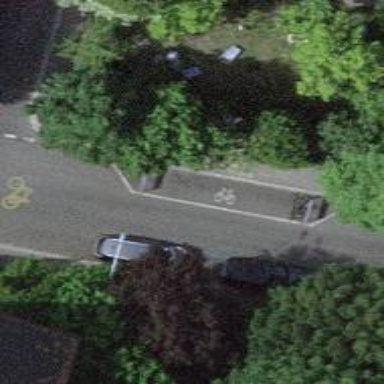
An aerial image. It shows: Bicycle parking facility.